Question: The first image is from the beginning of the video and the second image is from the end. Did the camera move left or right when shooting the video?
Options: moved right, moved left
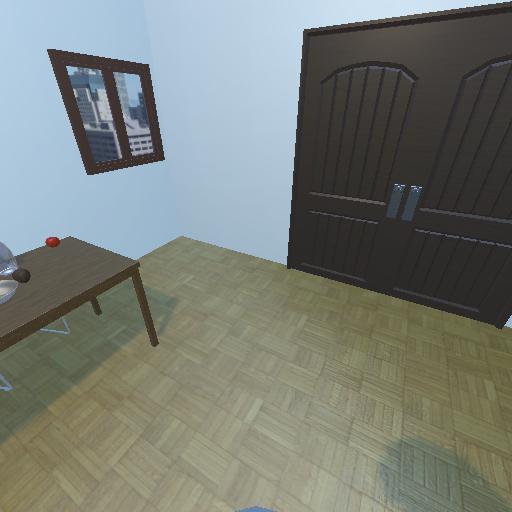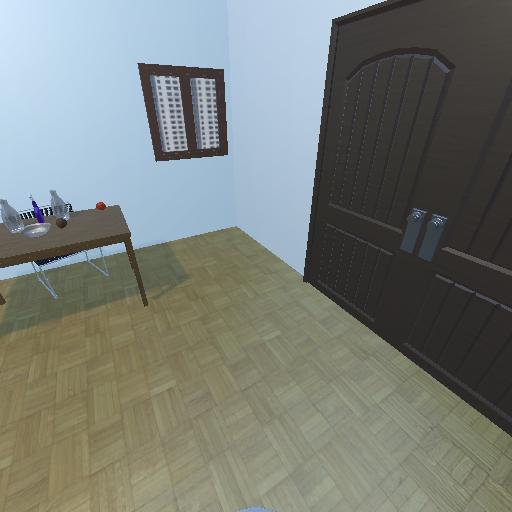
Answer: moved right